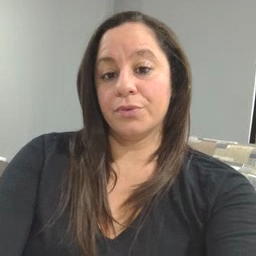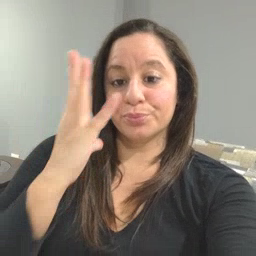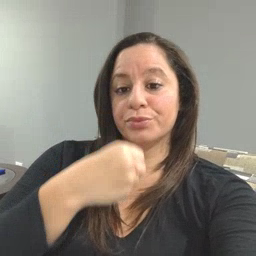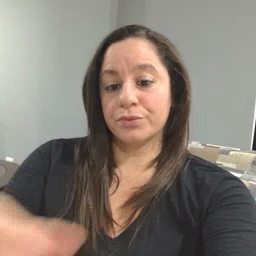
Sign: pretty